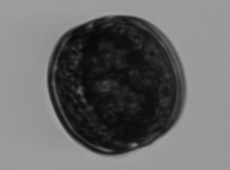
Label: Coscinodiscus